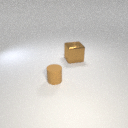
small brown rubber cylinder to the left of large brown metal cube